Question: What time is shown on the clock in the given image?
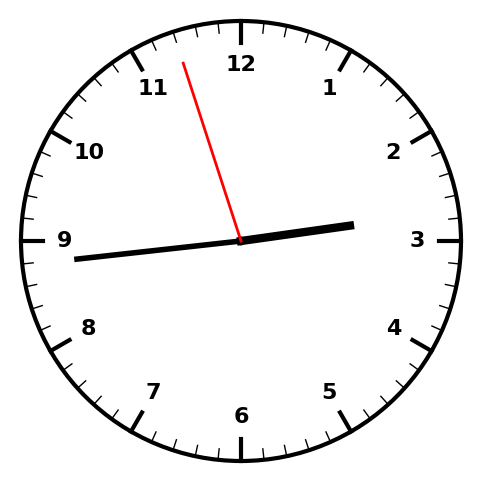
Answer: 02:43:57